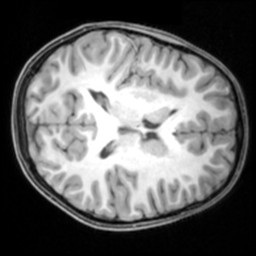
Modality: T1w
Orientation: axial
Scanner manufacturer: siemens
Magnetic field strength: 3 T
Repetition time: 1.9 s
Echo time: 0.00397 s